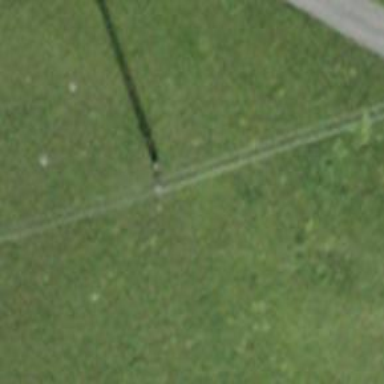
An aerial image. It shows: Minor power line.